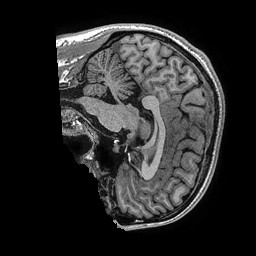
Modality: T1w
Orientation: sagittal
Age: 39
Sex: male
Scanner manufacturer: ge
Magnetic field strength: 3 T
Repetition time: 0.006952 s
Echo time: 0.00292 s